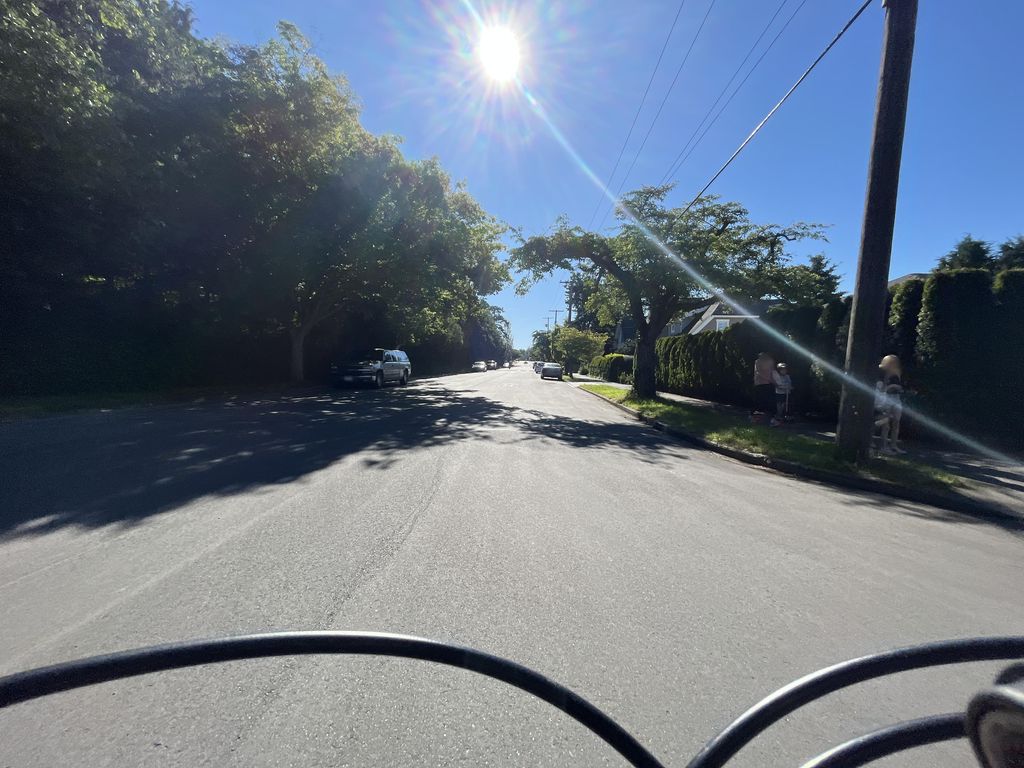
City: victoria